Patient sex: M
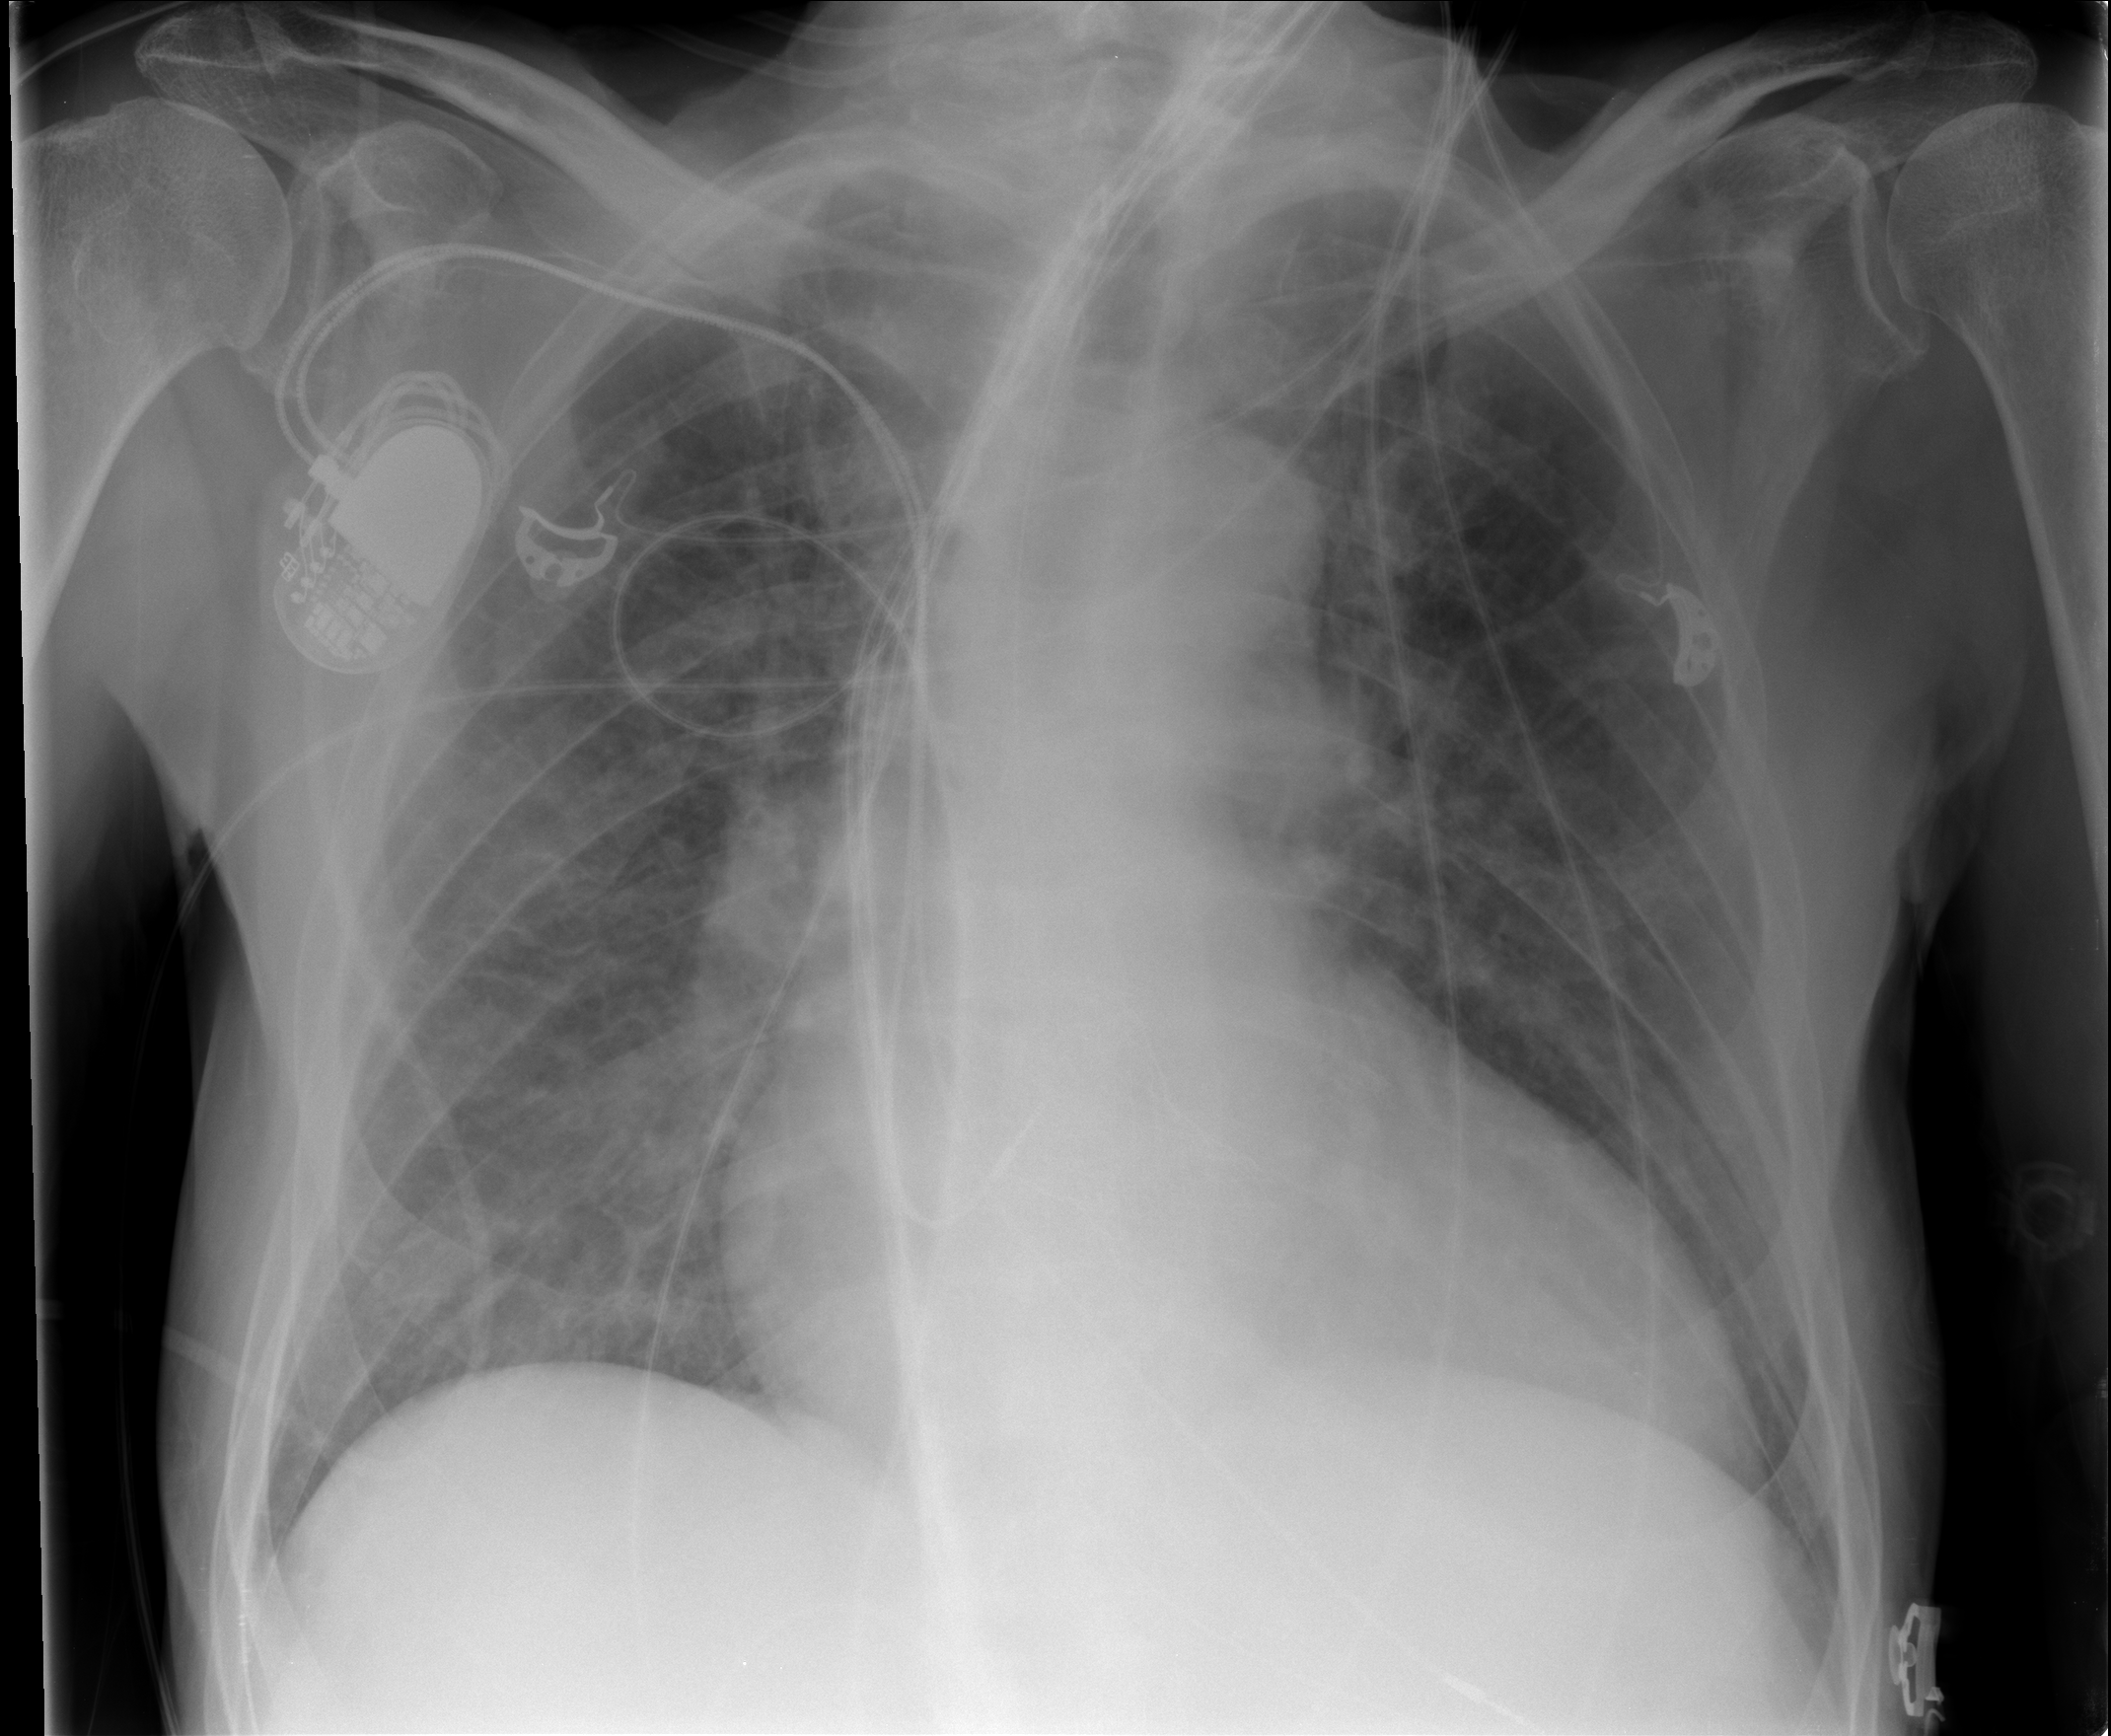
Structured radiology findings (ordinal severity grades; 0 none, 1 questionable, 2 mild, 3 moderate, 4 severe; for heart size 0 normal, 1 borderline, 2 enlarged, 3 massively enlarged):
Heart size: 2
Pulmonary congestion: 2
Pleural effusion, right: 0
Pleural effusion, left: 0
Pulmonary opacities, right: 2
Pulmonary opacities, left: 2
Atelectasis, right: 0
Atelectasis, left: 0